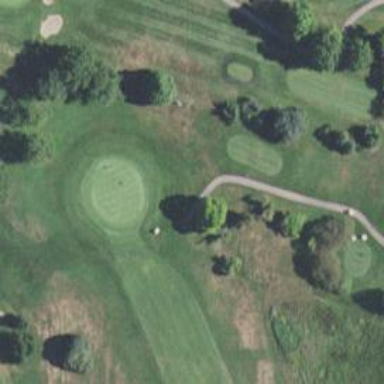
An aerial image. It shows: Service road used as golf cart path.